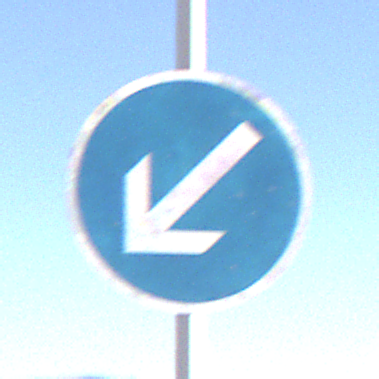
Verkehrszeichen: VorgeschriebeneVorbeifahrtLinks
Umgebung: Outdoor, Nature
Tageszeit: MorningAfternoon
Wetter: Clear
Licht: Natural
Jahreszeit: NotSpecified
Kontrast: HighContrast